Question: I want to make a specific form of data frame using Pandas and numpy.
Like this :

I just know possibility of making this.
I searched a lot of information of multi-index, but it doesn't say that a different number of columns.
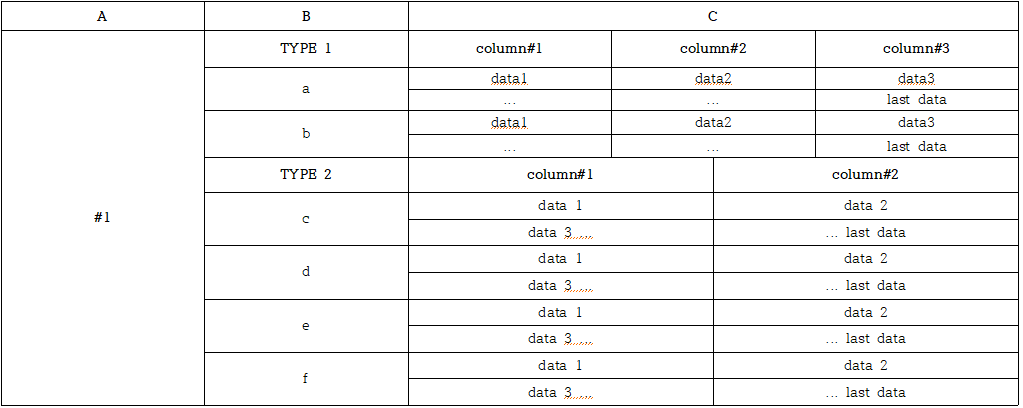
Answer: This seems not to be possible with (standalone) pandas. As mentioned in comments, columns can not be changed within a DataFrame.
You might create two DataFrames (one for type 1 and another for type 2). You can create a dict containing theses DataFrames:
'''
data = {
'type1': pd.DataFrame(columns=['A', 'column#1', 'column#2', 'column#3']
'type2': pd.DataFrame(columns=['A', 'column#1', 'column#2']
}
'''
Alternatively, you create a DataFrame with columns A and B, instead of column C you can create five columns (Column_1_1, Column_1_2, Column_1_3, Column_2_1, Column_2_2). If you want to store a row of type 1, you can leave columns 2_1 and 2_2 empty, if you need to store data of type 2, you can leave columns 1_1, 1_2 and 1_3 empty.
The latter approach would make your column B (type) redundant, because you'd be able to determine the data type based on filled and empty columns.
If all rows have the same value in column A, you can use <URL> instead of creating a column.